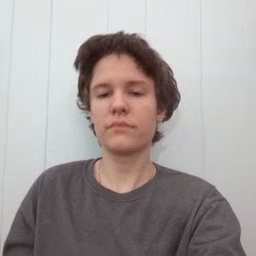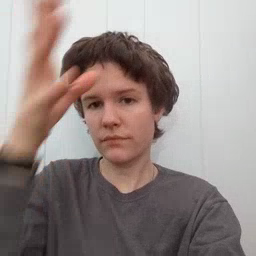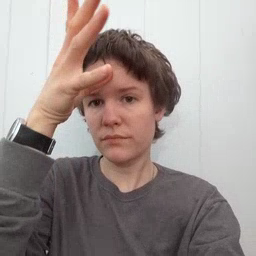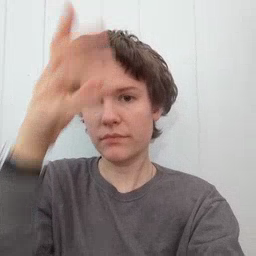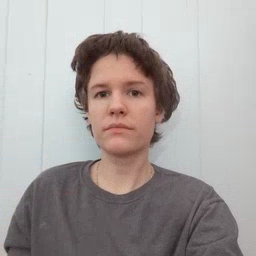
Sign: dad